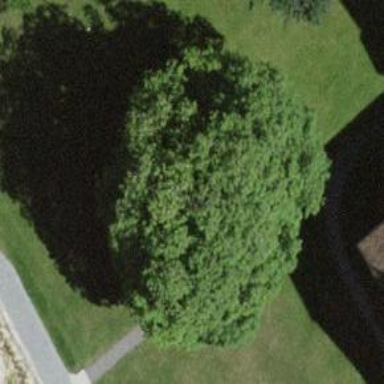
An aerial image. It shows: Garden with deciduous broadleaved trees.